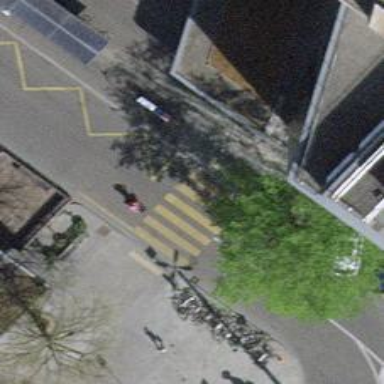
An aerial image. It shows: Asphalt platform for public transport.